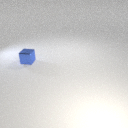
small blue metal cube